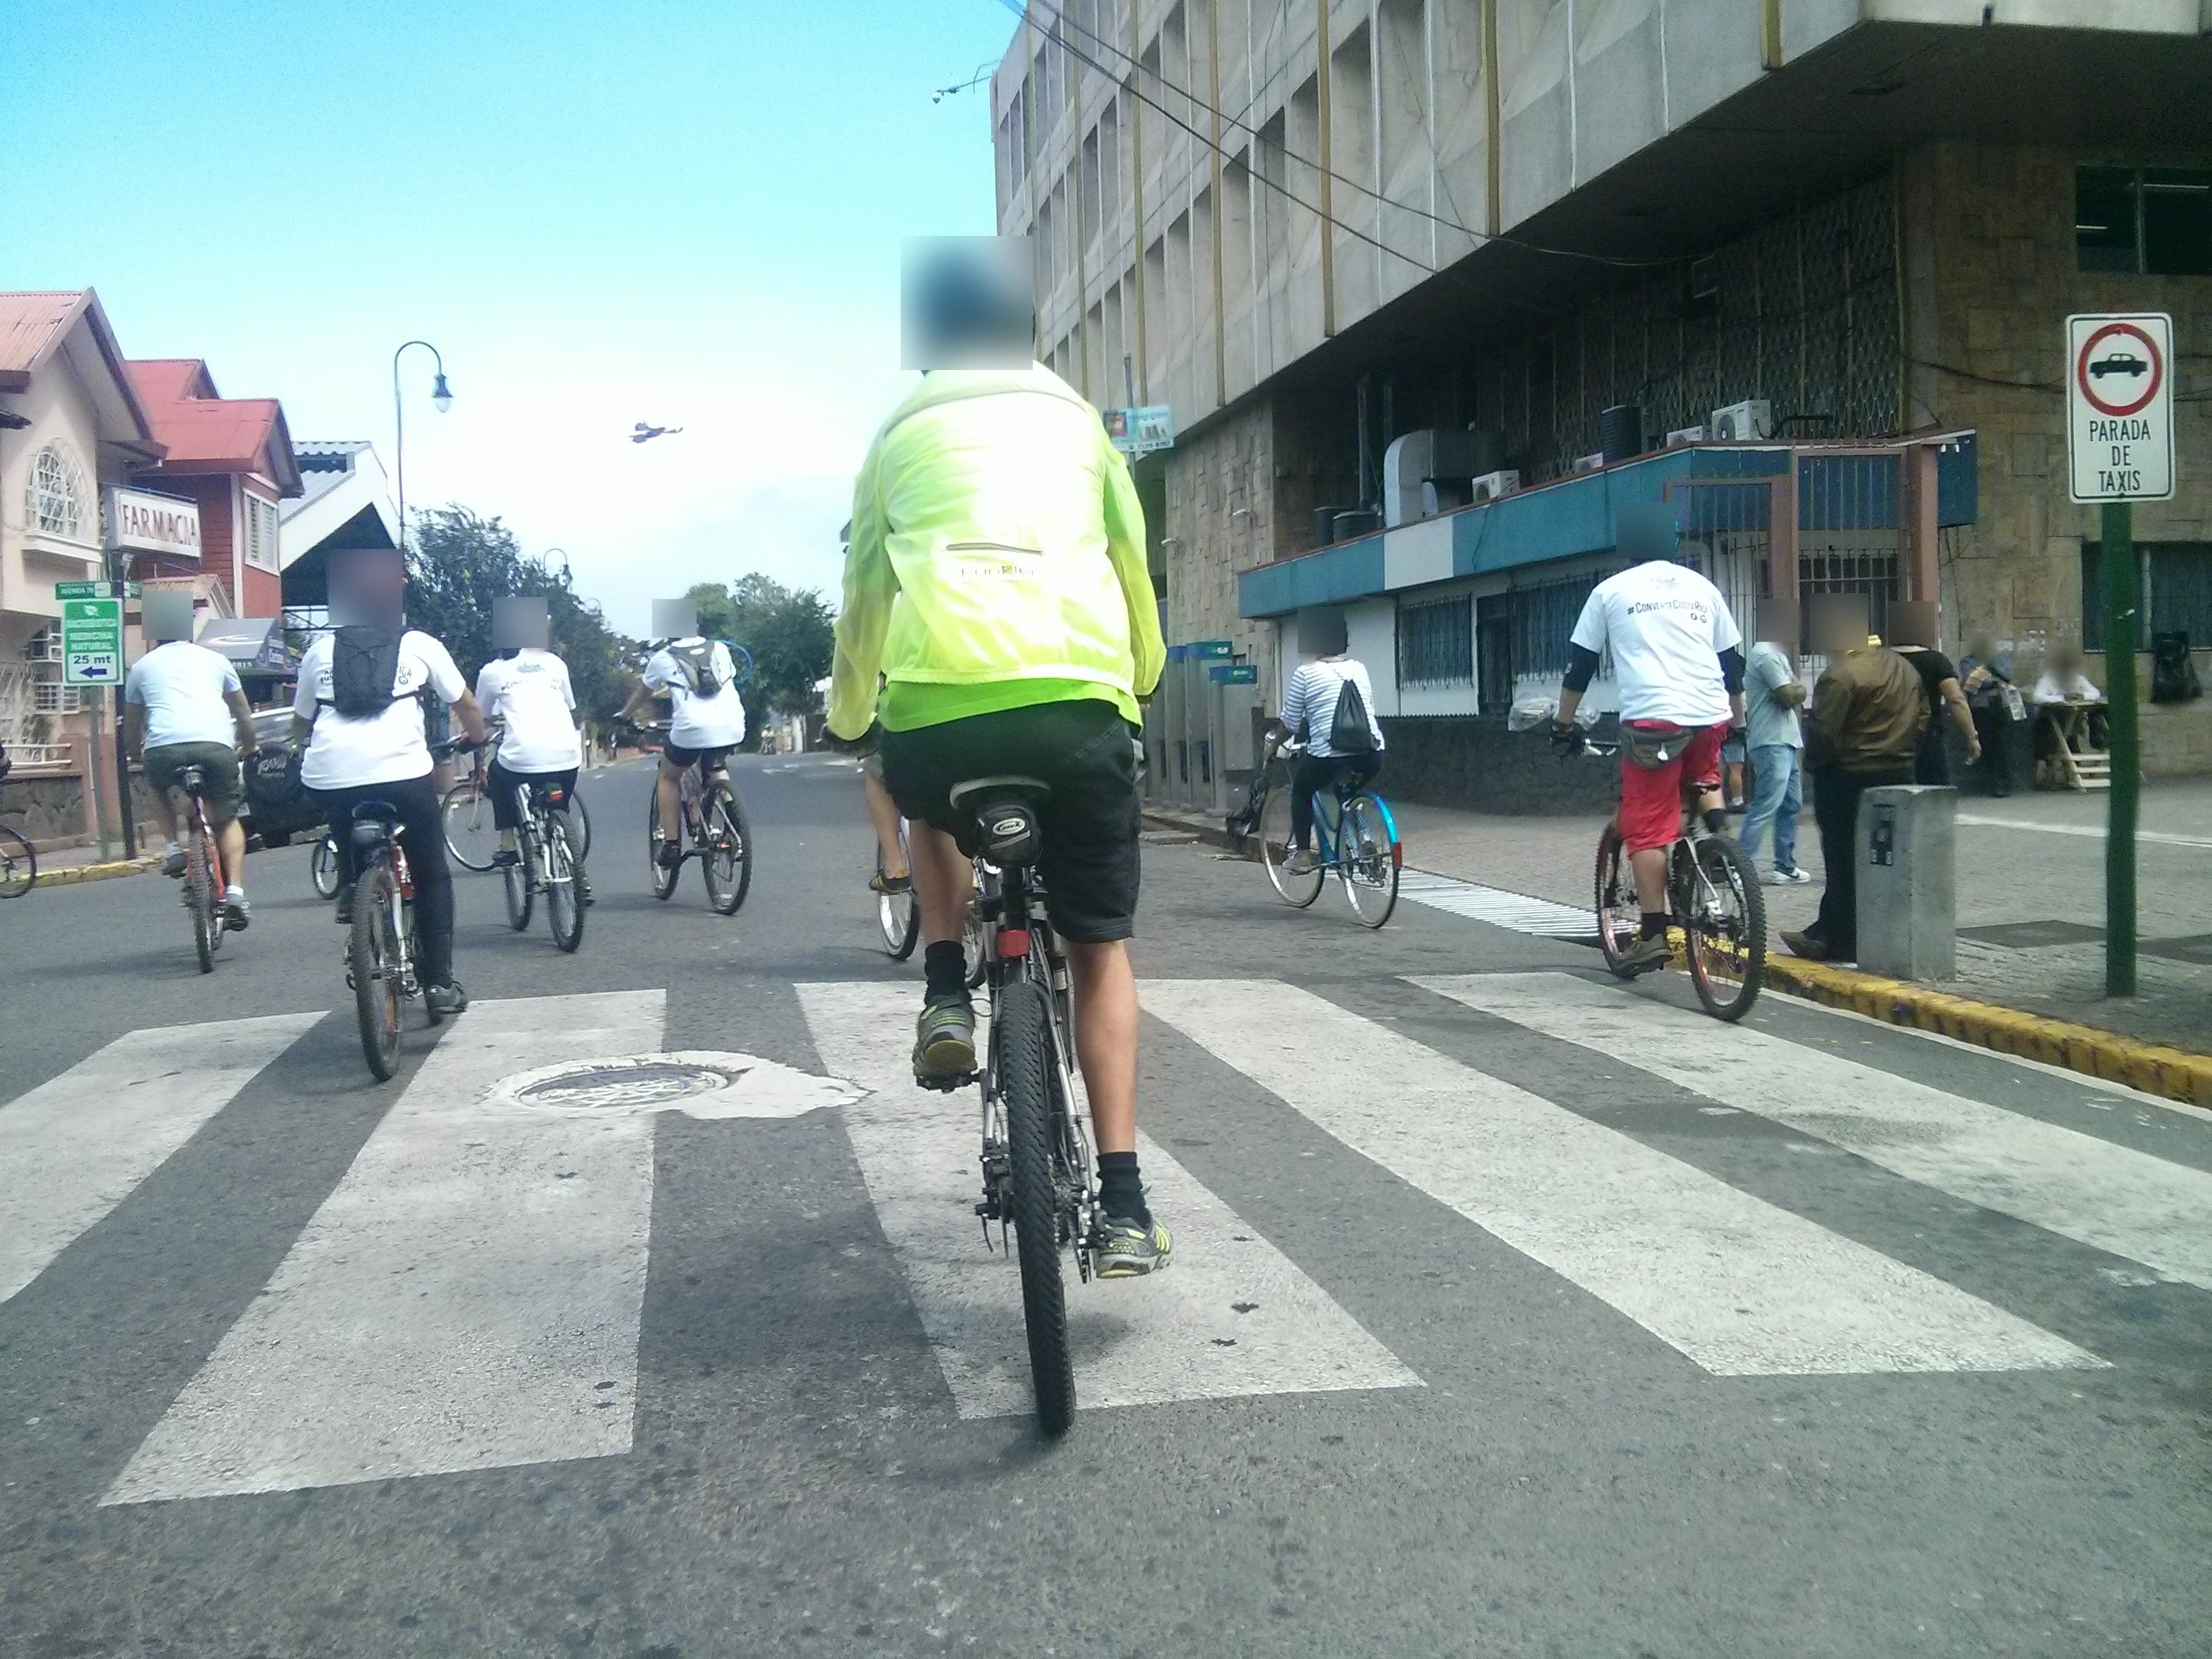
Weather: clear
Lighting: day
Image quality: good
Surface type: walking surface
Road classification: residential
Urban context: urban centre
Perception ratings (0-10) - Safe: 3.04, Lively: 8.53, Beautiful: 3.16, Boring: 4.33, Depressing: 5.03, Wealthy: 2.93